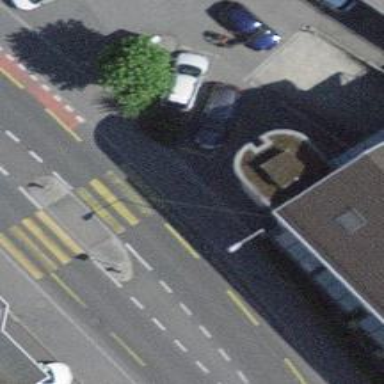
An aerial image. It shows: Sidewalk along the footway.